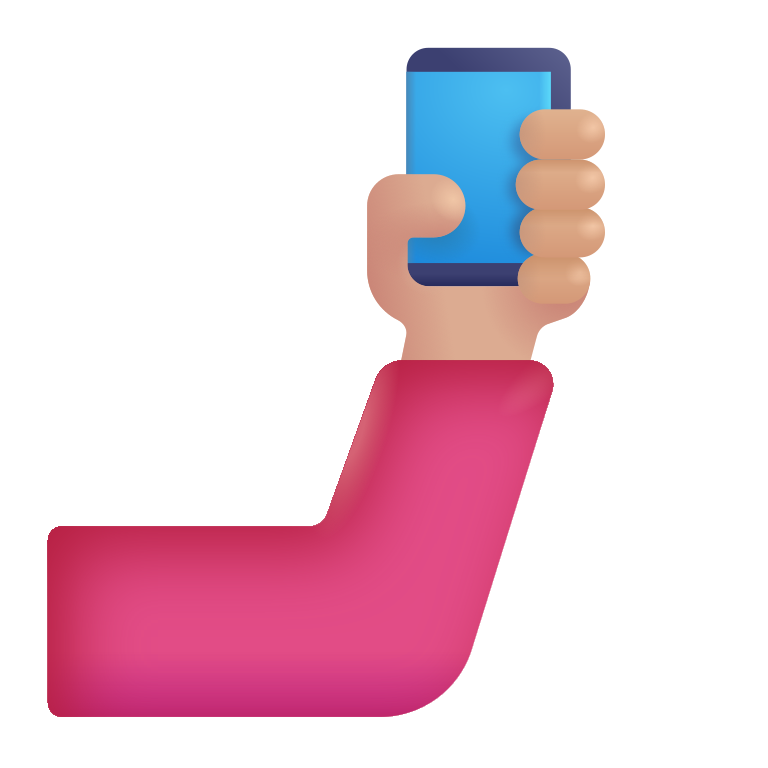
selfie color  light